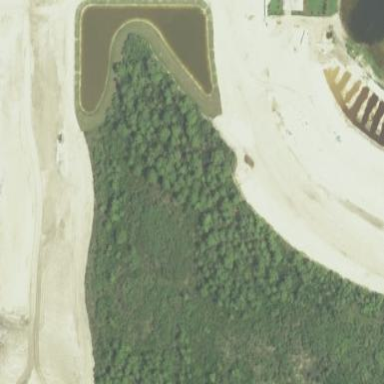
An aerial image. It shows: Swampy wetland area.